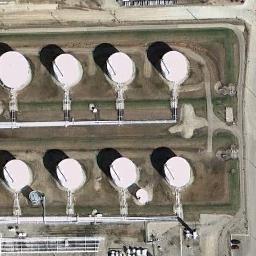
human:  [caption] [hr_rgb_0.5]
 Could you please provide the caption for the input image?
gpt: There are some storage tanks on the bare land .

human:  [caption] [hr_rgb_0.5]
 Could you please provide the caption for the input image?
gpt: There are several neatly arranged large oil storage tanks in the factory, And there are large lawns in the factory .

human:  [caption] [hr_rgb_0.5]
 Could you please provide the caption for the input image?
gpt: Many cars are near the storage tanks .

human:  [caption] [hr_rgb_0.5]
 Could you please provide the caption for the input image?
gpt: The storage tanks here are half white and half black .

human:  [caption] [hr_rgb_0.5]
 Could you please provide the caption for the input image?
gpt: There are eight white storage tanks of the same size .